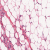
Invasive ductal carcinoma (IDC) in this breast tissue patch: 0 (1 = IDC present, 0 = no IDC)